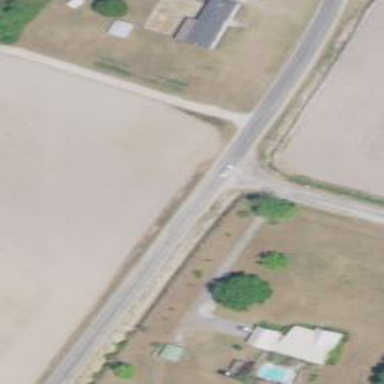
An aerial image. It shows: Stop road.